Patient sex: F
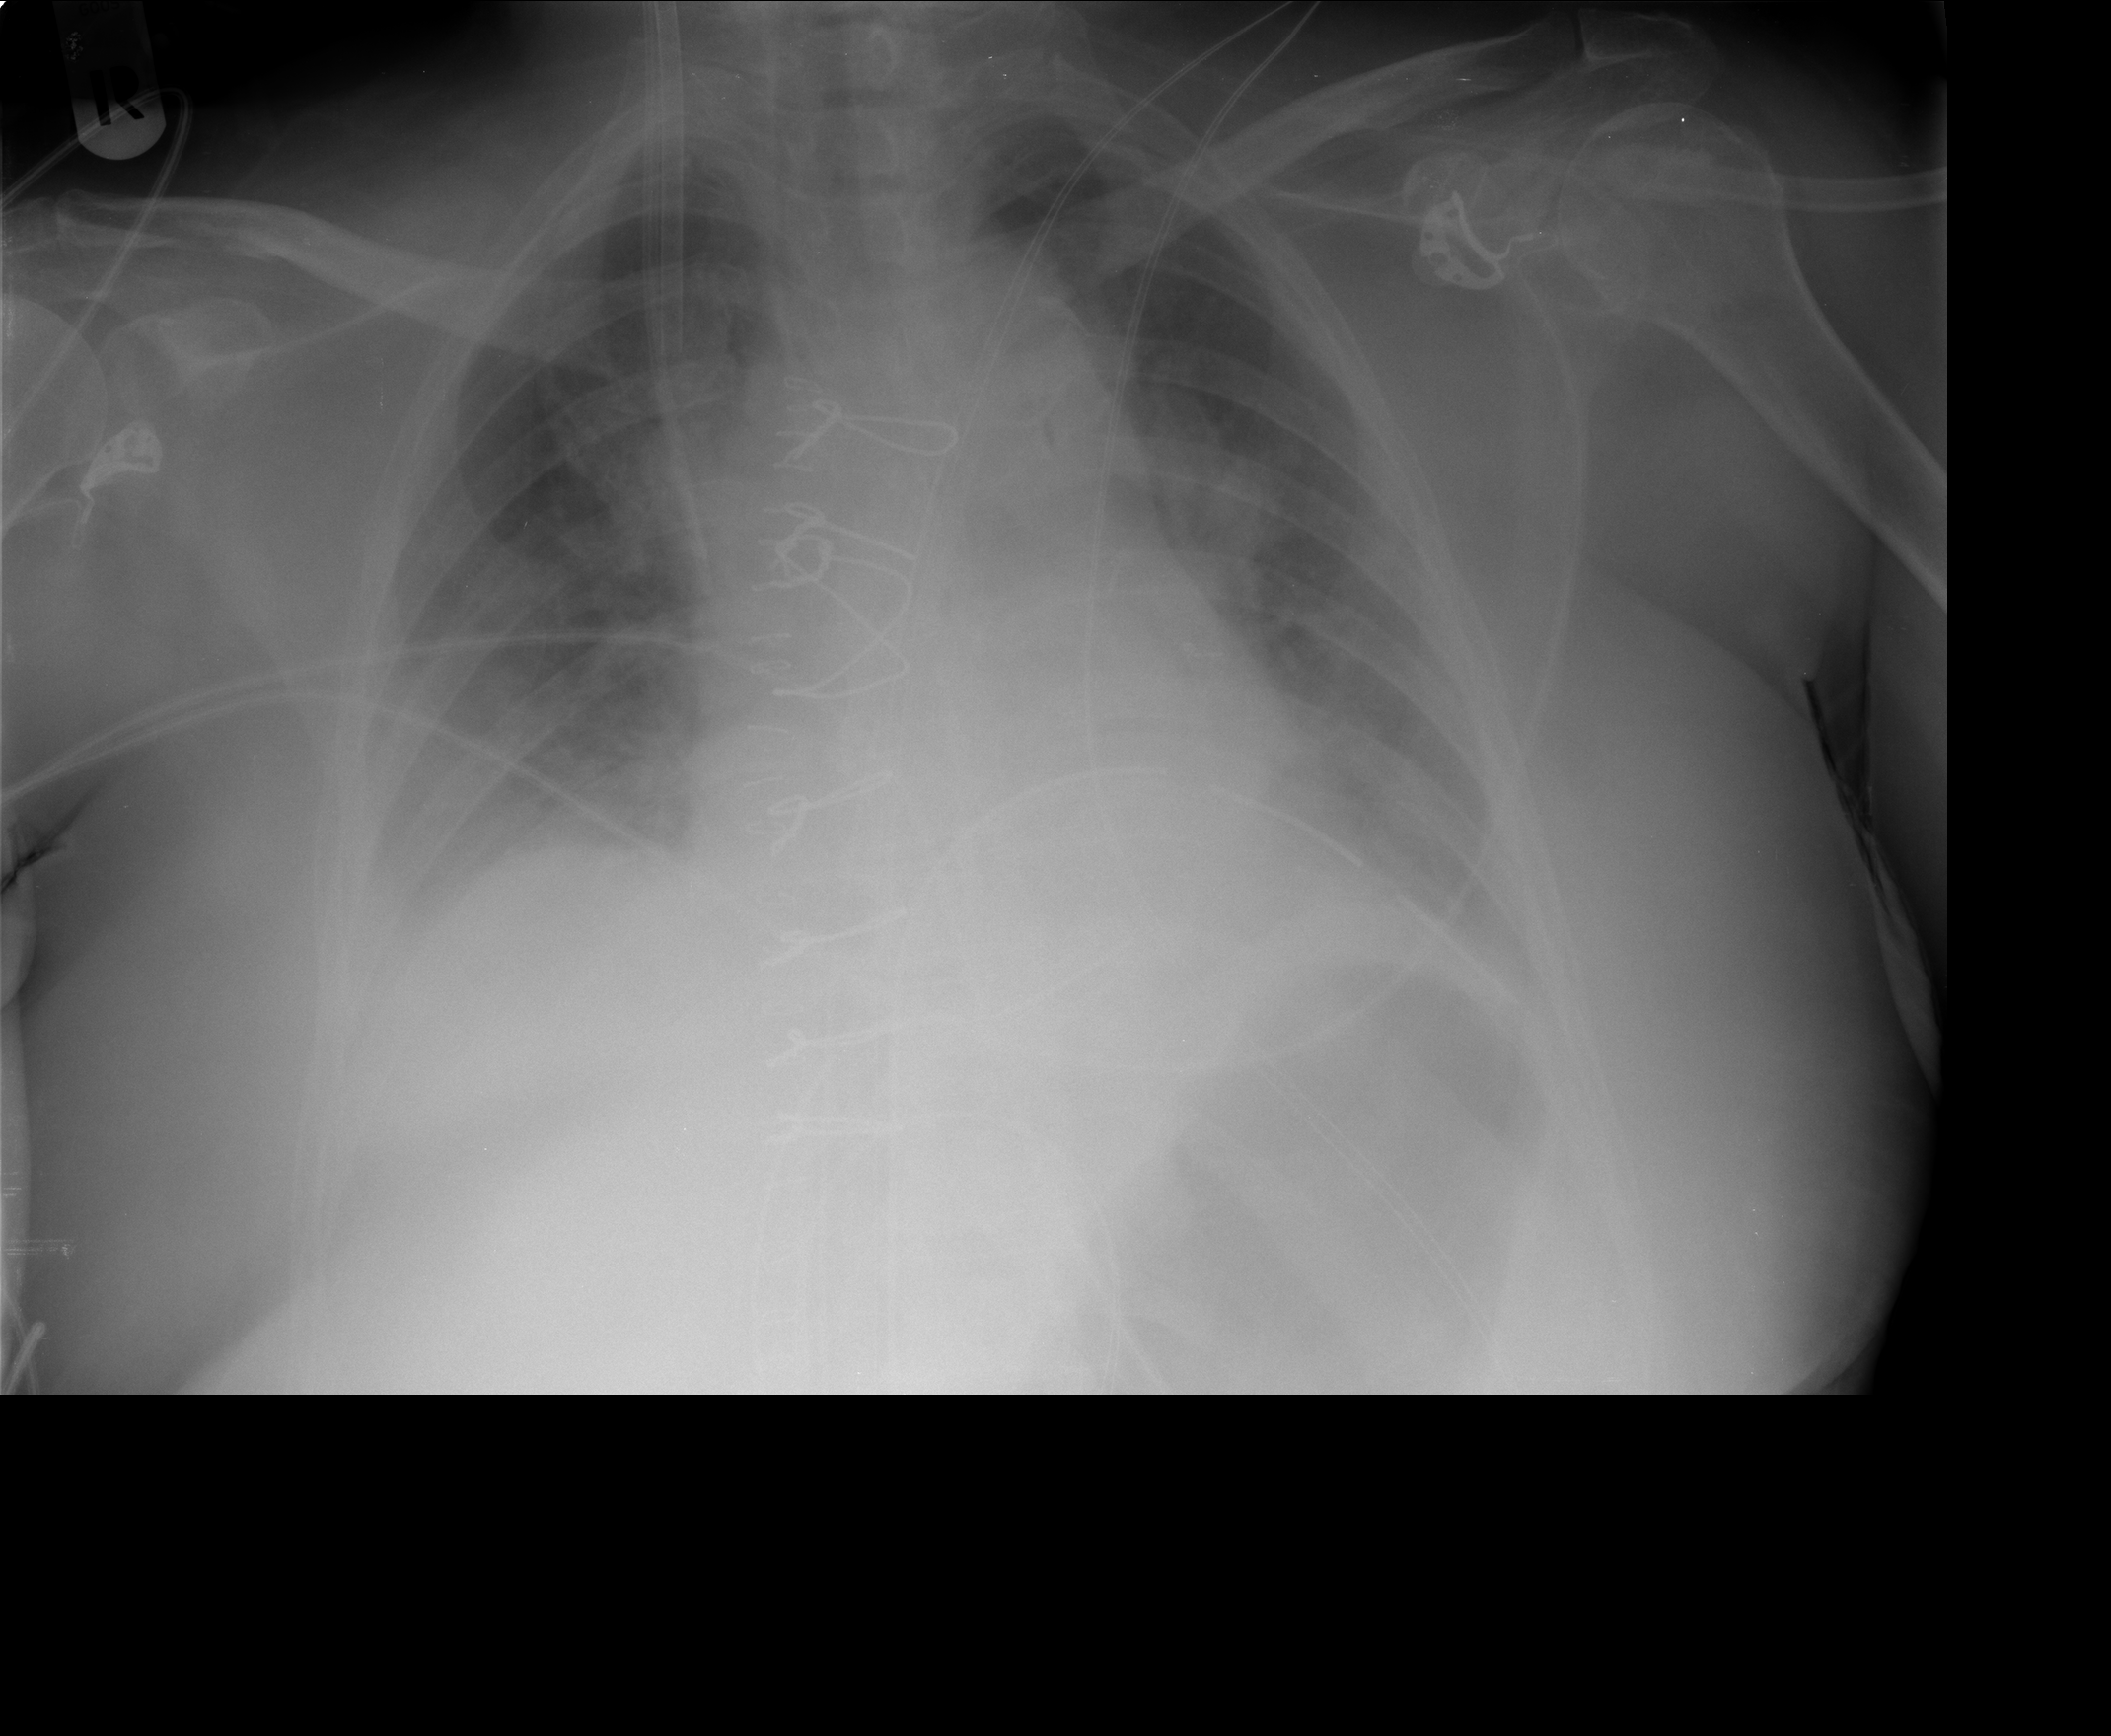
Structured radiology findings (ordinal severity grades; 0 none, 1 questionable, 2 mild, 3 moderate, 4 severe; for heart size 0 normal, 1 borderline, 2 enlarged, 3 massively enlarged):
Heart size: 0
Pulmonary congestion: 2
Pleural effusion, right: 2
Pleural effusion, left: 3
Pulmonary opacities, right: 0
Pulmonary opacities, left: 0
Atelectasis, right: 2
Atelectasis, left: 3